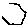
Label: hexagon